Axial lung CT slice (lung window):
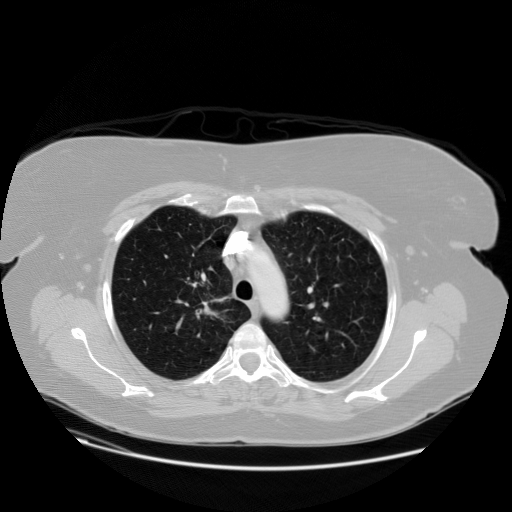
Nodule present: no